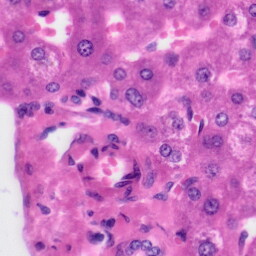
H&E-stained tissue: Liver